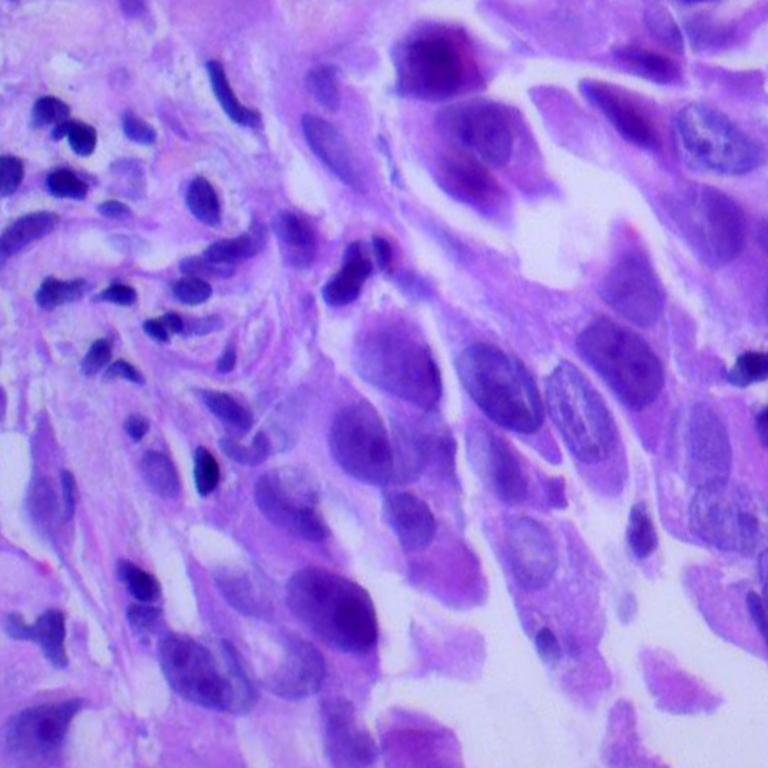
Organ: lung
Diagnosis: adenocarcinomas